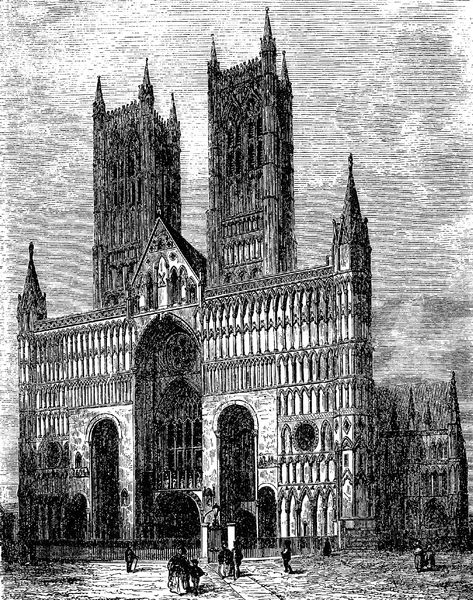
Titel: Kathedrale von Lincoln
Standort: Lincoln, Kathedrale (EU - GB)
Schlagwörter: dunkel, himmel, wolken, menschen, fenster, frankreich, grau, männer, schwarz, weiss, dach, kirche, england, gotik, schön, deutschland, düster, fassade, grafik, platz, kirchtürme, türme, dom, druck, schraffur, schwarz weiß, stich, bleistift, rathaus, tinte, kathedrale, portal, portale, gotisch, spitzbögen, mittelalter, london, masswerk, notre dame, fensterrose, strebewerk, westwerk, köln, spätgotik, einang, toll, sturktur, menschenplatz, katholishc, maastrich, maastrichfenster, strebewerl